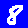
Digit: 8